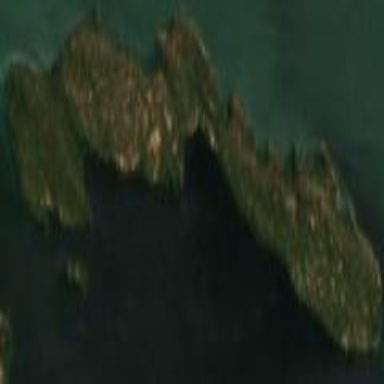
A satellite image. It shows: Islet.